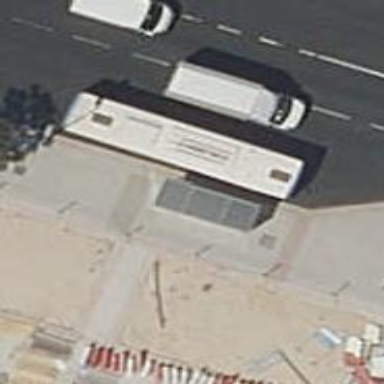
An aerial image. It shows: Bus stop with sheltered platform for public transport.